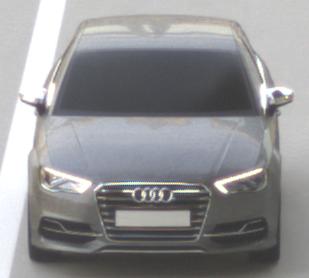
Make: Audi
Model: S3
Detailed model: 8V
Model produced from: 2013
Model produced until: 2020
Doors: 4
Color: gray
Road condition: dry road
Daytime: sunrise or sunset
Contrast: medium contrast